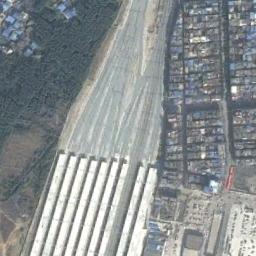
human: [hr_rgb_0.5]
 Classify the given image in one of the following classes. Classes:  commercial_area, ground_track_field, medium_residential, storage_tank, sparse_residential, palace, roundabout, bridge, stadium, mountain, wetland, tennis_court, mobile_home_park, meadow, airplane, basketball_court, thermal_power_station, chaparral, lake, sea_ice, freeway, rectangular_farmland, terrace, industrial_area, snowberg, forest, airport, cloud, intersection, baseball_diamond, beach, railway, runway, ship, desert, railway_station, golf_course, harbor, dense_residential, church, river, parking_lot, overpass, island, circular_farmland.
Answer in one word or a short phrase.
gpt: railway_station